Question: I'm using MVC, Knockout, and Knockout Validation to validate my view model.
I'm running into an issue where the validation for view model properties are firing immediately upon loading. In other words, "This field is required" shows up next to my inputs before a user has attempted to change their values.
This problem is specifically happening with dropdown (select) controls.
I'm guessing that this is a problem that I've created by somehow unintentionally changing/accessing/mutating the observable in another part of my javascript code. However, I don't know how to track this down.
Is there a way that I can somehow subscribe or track the even that fires that causes validation in Knockout Validation? I just need to know why this is firing in the way it is. I'm pretty confident that the value of the isValid() function is consistently false.
Here's a sample of how my HTML is setup on page load, unmolested:
'''
<select class="highlightable validationElement" name="obsstate" data-bind="value: standardAnswers.ans106_1.value" required="true">
<option value="">-- Select -- </option>
<option value="AK">AK</option>
<option value="AL">AL</option>
etc...
</select>
'''

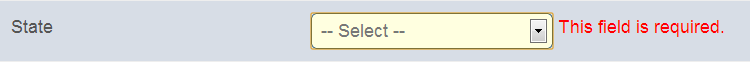
Answer: I figured out this issue on my own.
The problem exists between the razor engine templating the select options, and then later binding the value of the selected element to Knockout.
Despite the fact that there is no user-inputted value in the select box, the default value, the "--select--" actually contains a value. In my case it was an empty string. Therefore, when I applied the knockout bindings, my viewmodel property was "updated" with the empty string value, and therefore validation fired.
To get around this in my case I set the default value of my model to be an empty string. Therefore when the bindings are applied, there is no valueHasMutated event fired on the Knockout observable, and thus no validation.